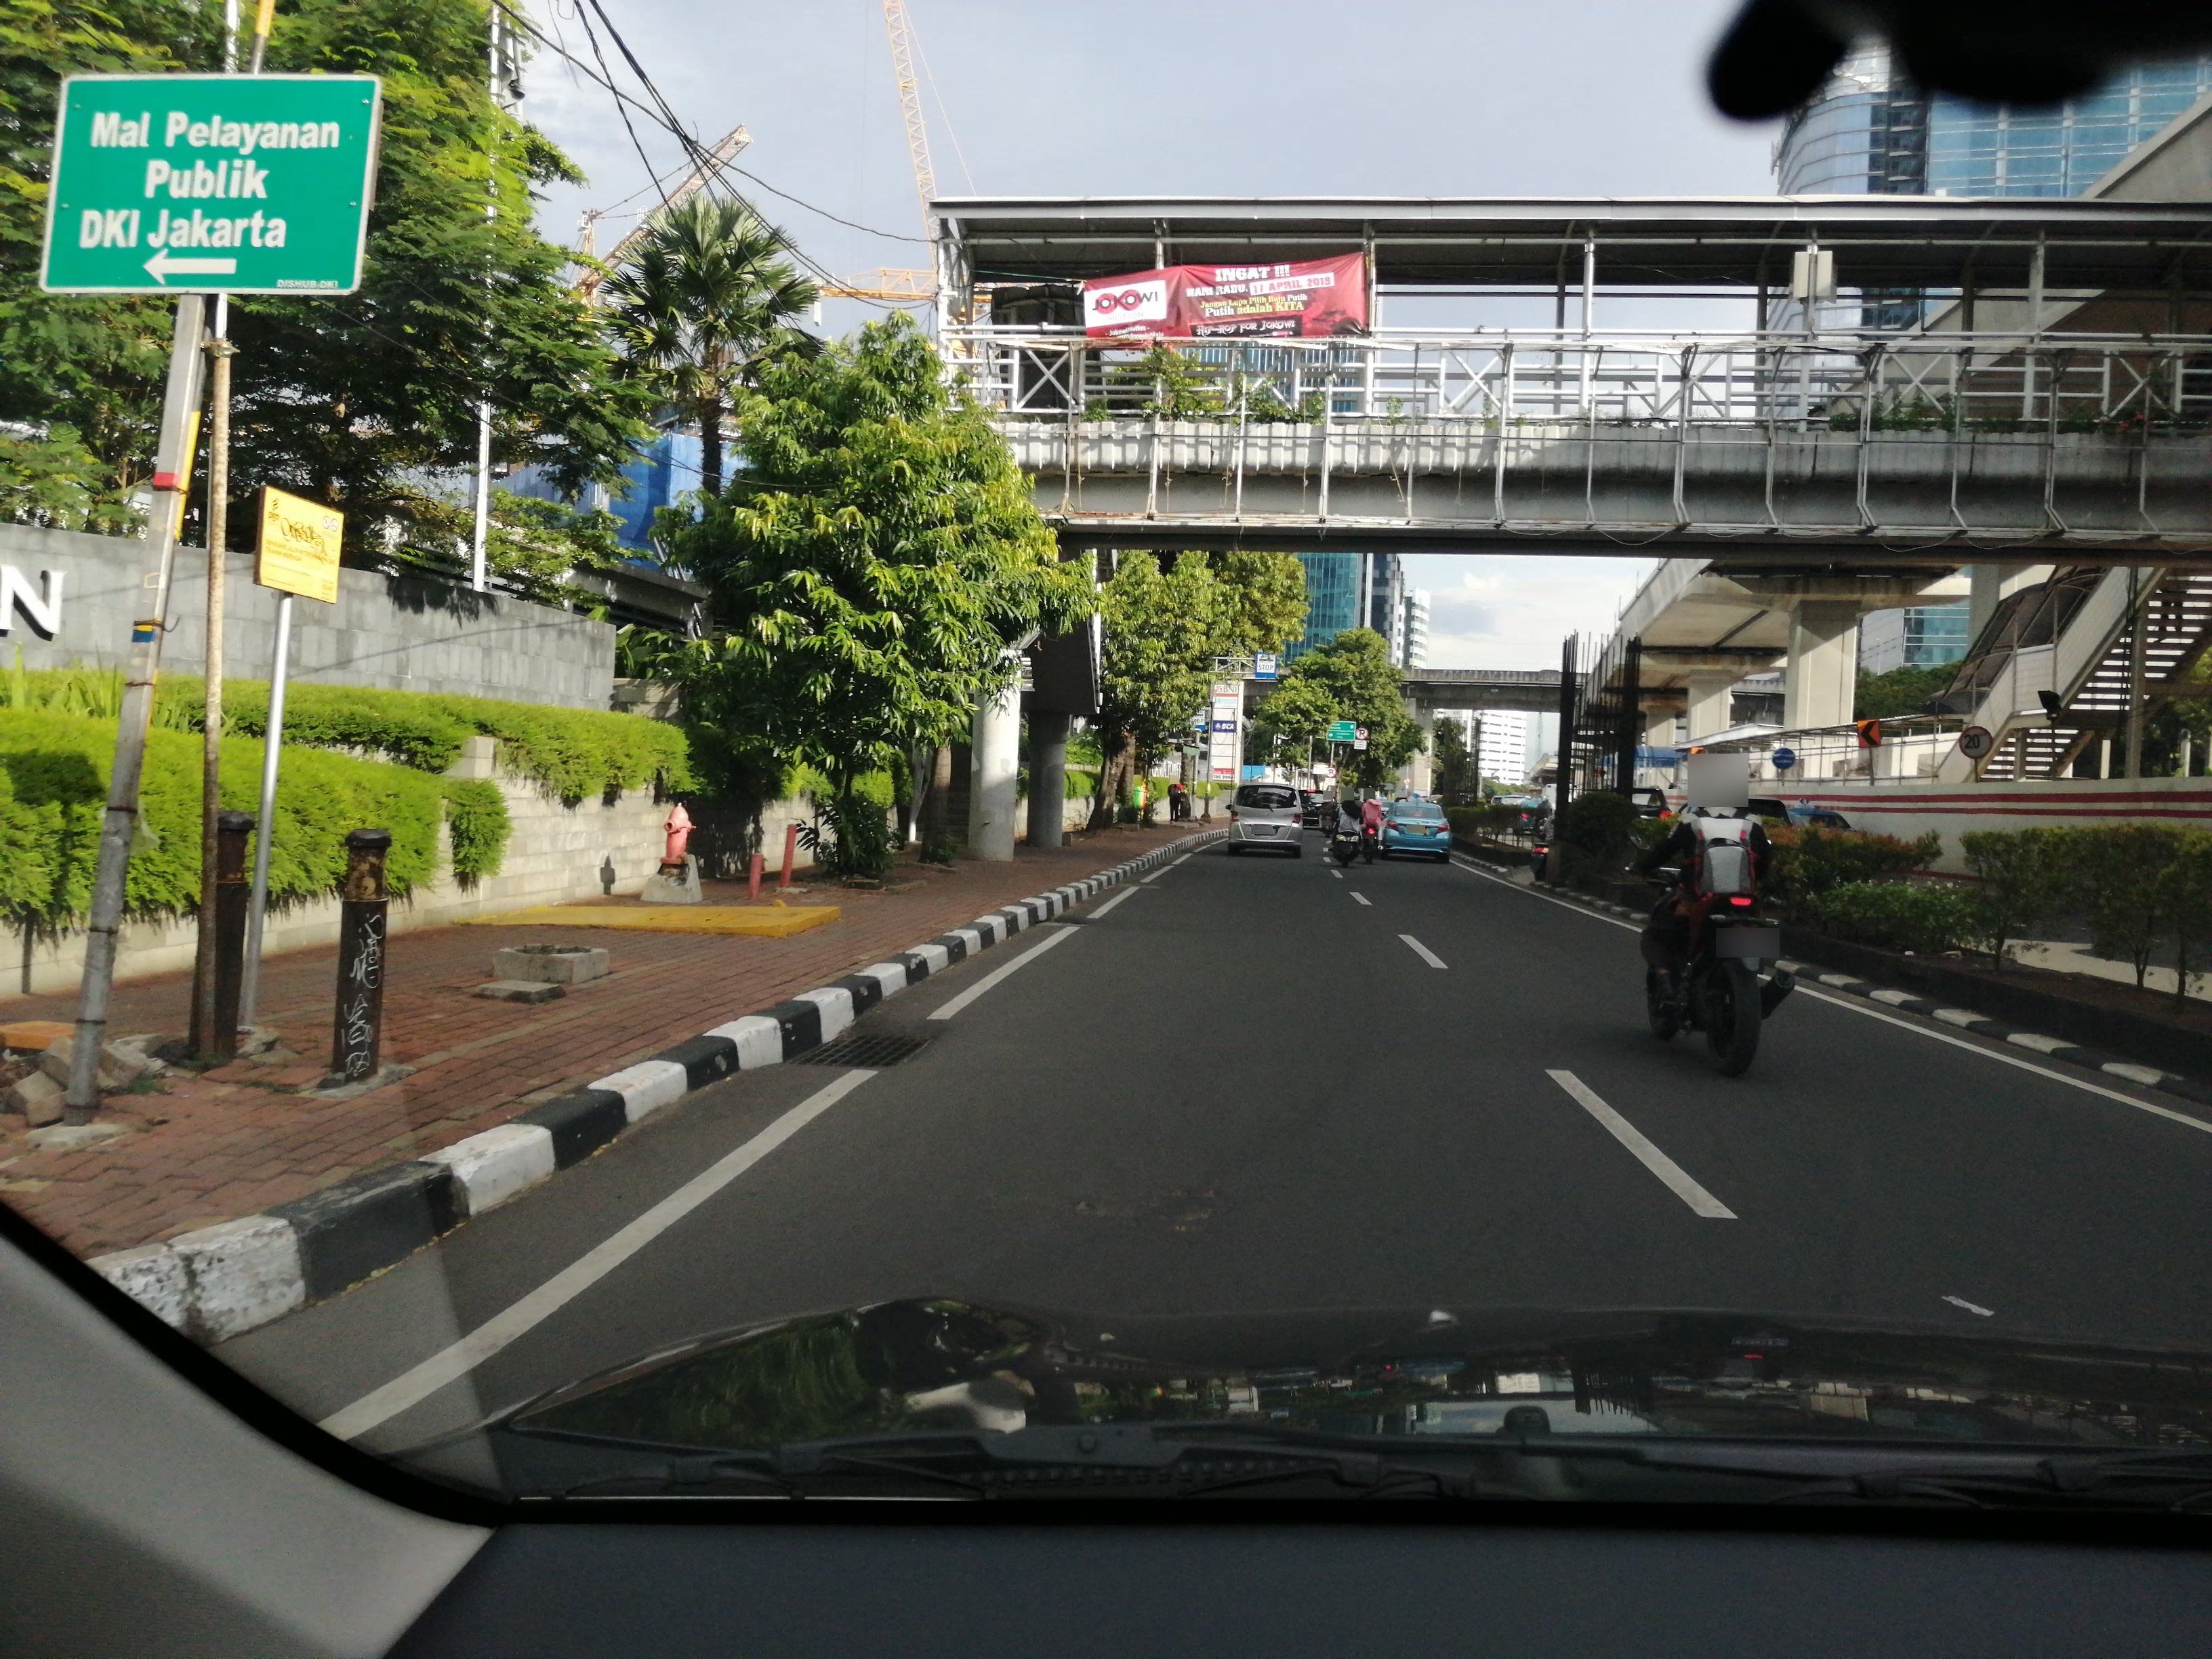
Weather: cloudy
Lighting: day
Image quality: good
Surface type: driving surface
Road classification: tertiary
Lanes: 2
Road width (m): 7
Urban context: urban centre
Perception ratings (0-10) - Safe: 6.38, Lively: 6.16, Beautiful: 1.96, Boring: 4.84, Depressing: 3.06, Wealthy: 5.48